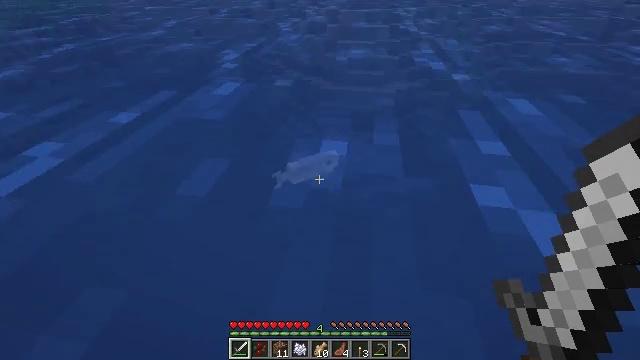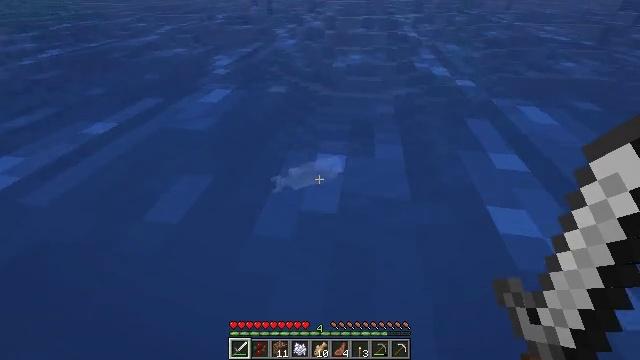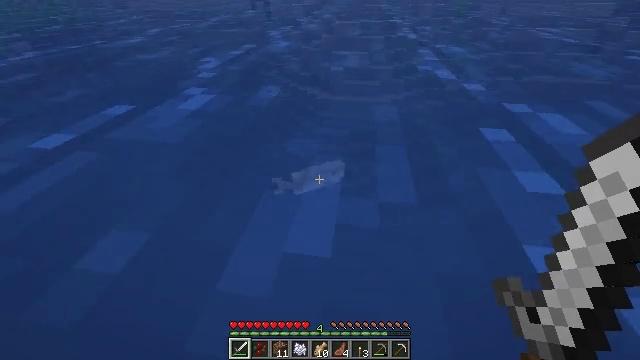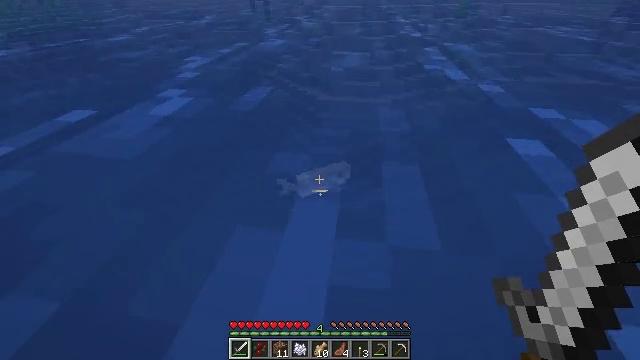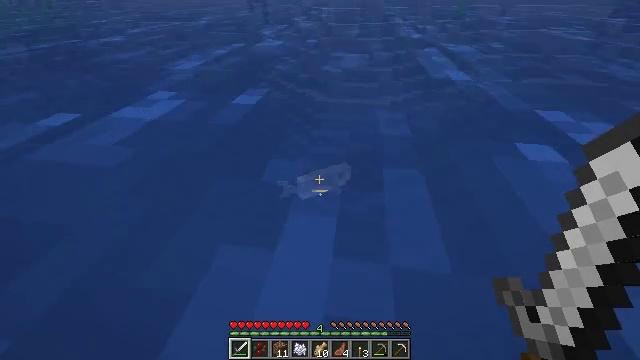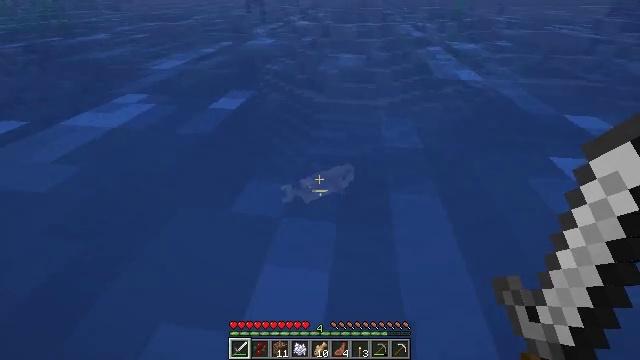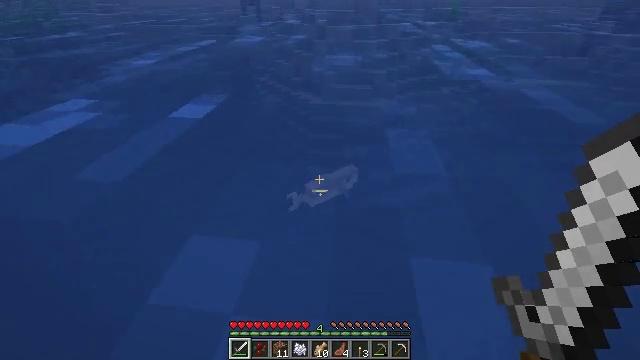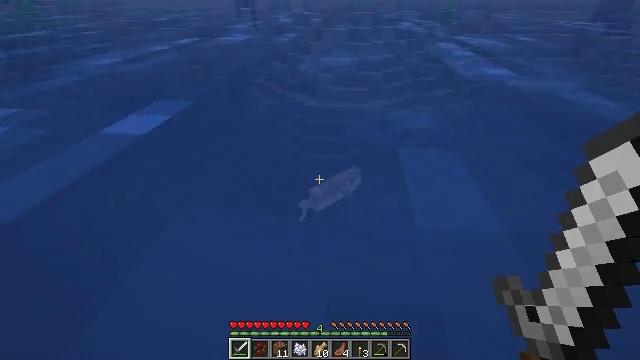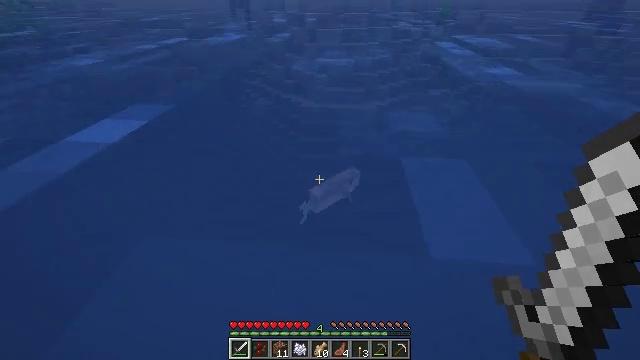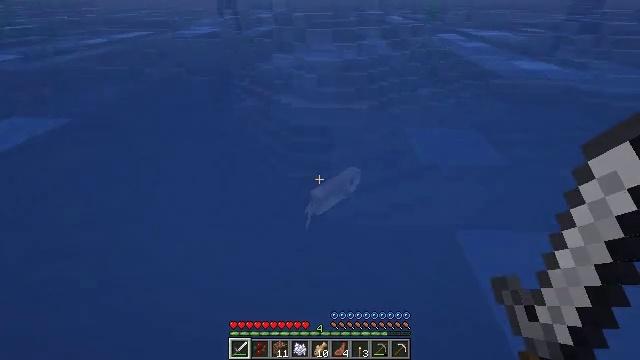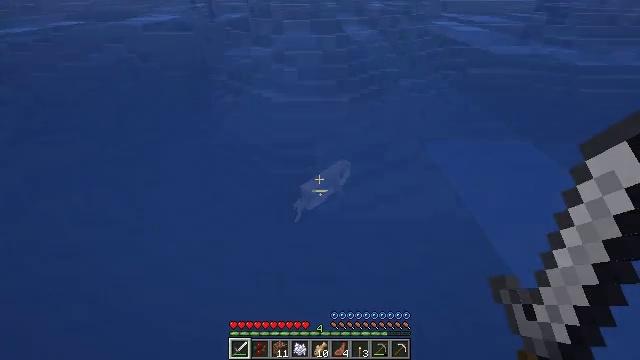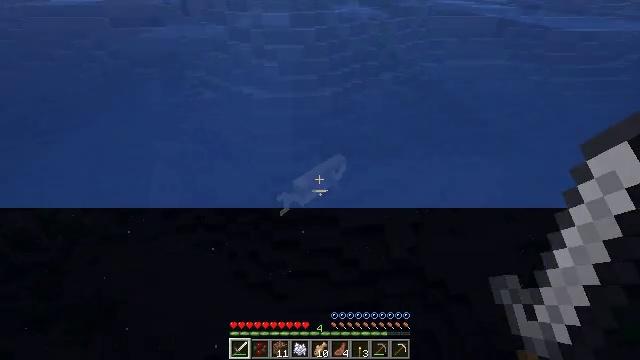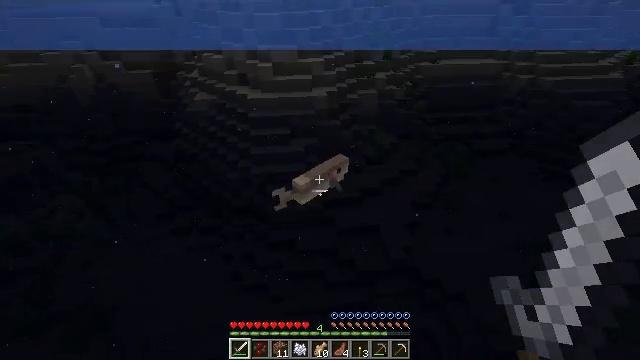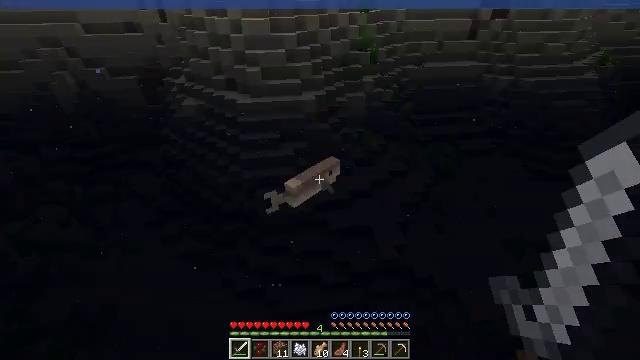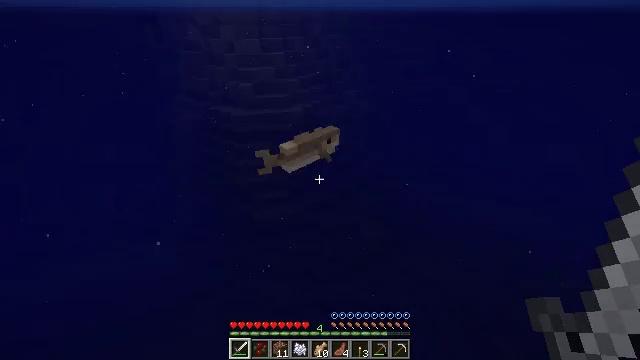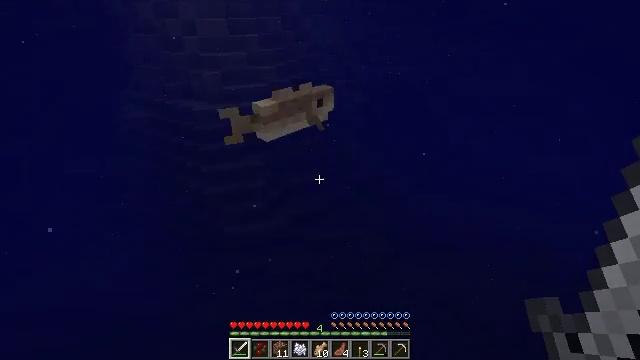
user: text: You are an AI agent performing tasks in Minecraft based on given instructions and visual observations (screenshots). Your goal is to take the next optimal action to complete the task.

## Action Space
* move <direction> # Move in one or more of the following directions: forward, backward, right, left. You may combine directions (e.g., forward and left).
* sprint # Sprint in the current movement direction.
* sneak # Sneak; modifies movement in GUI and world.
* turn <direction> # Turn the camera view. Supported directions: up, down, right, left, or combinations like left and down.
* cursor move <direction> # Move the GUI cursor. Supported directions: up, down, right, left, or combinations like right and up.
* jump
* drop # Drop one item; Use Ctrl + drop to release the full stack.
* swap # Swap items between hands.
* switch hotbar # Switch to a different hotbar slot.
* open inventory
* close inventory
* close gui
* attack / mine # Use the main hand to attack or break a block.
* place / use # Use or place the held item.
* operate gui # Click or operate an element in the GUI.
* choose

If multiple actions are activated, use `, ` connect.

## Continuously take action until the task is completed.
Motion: motion action
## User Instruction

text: Kill mobs in water.
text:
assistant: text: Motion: move forward, turn up
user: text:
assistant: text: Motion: move forward
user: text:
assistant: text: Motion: move forward
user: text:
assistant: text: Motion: move forward
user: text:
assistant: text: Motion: move forward
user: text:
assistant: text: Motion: move forward
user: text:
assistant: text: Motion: move forward
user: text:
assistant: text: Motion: move forward
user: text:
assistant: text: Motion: move forward, turn right
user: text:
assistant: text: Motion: move forward, turn right and down
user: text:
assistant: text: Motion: move forward, turn right and down
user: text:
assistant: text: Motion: move forward, sprint, turn right
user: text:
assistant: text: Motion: move forward, sprint, turn right
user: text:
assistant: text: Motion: move forward, sprint, turn right and up
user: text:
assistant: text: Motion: move forward, sprint, turn right and up
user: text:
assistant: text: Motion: move forward, sprint, turn right and up
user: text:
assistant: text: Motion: move forward, turn right and up
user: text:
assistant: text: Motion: move forward, turn right and up
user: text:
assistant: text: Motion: move forward, turn up
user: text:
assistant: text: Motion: move forward, turn up
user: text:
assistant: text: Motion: move forward, turn right and up
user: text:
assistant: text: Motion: move forward, turn up
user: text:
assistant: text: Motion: move forward, turn left and up
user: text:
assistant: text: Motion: move forward, turn up
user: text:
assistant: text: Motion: move forward, turn up
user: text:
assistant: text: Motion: move forward, turn right and up
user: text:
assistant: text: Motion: move forward, turn up
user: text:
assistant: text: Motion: move forward, turn up
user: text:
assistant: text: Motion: move forward, turn right and up
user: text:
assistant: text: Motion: move forward, turn right and up